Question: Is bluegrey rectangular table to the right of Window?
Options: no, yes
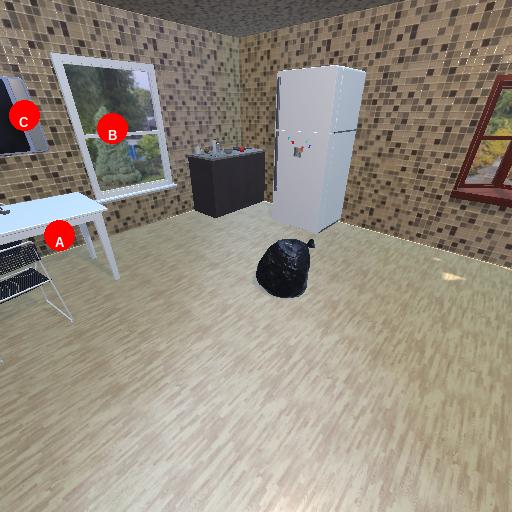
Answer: no